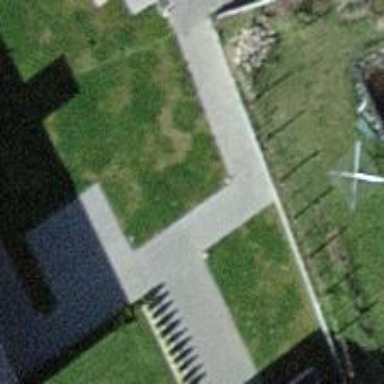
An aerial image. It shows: Path.